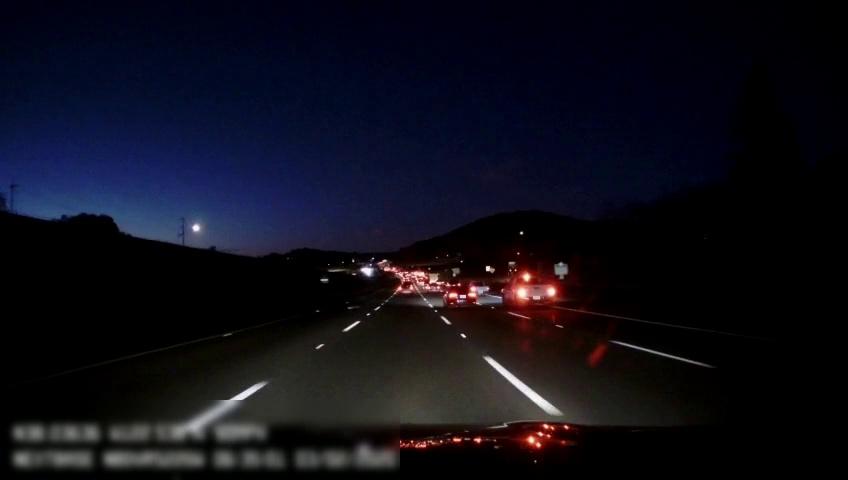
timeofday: Night
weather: Other
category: Drivable Space
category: Vehicles | SUV
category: Vehicles | Car
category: Vehicles | SUV
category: Vehicles | Truck
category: Vehicles | Truck
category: Lanes | Alternate Lane
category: Lanes | Current Lane
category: Lanes | Current Lane
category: Lanes | Alternate Lane
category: Lanes | Alternate Lane